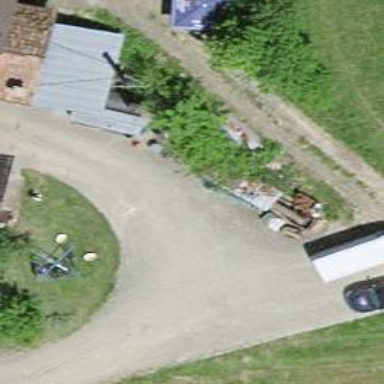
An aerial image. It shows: Farm shop.